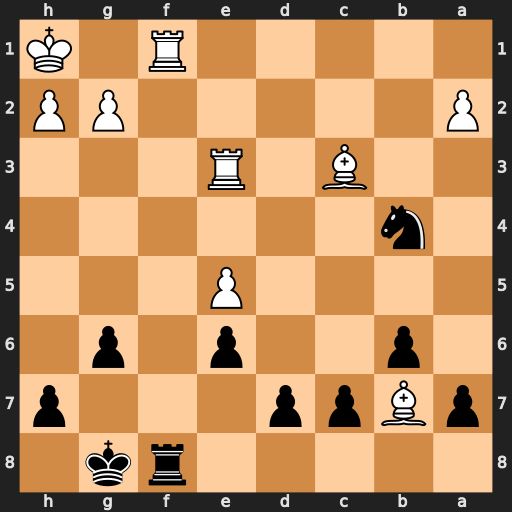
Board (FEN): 5rk1/pBpp3p/1p2p1p1/4P3/1n6/2B1R3/P5PP/5R1K
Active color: b
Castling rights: -
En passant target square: -
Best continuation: Rxf1#